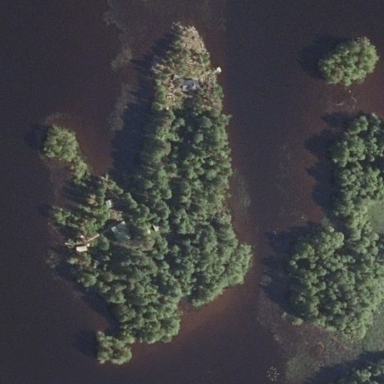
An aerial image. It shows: Islet covered in broadleaved woodland.